Interaction volume radius: 5 \u00c5
Interaction volume height: 25 \u00c5
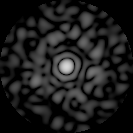
Disorder parameter: 0.8545